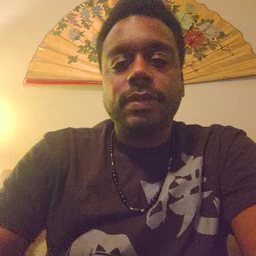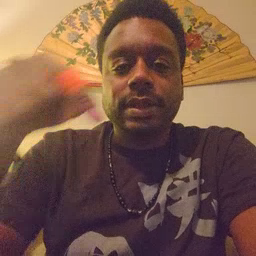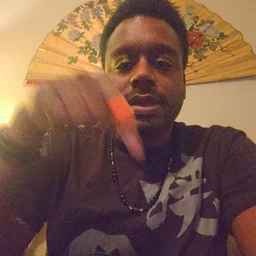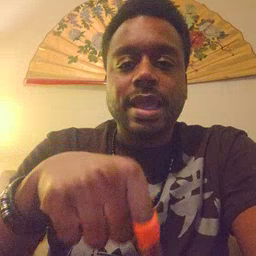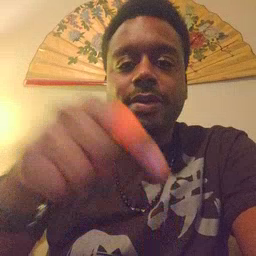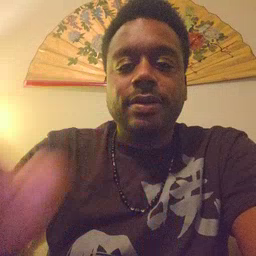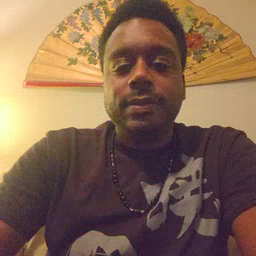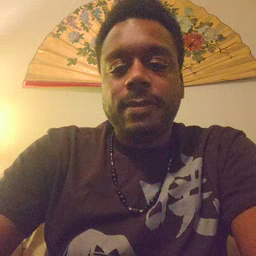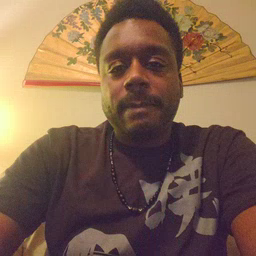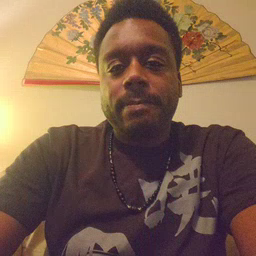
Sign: down